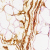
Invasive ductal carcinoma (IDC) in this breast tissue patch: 0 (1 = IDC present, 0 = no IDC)